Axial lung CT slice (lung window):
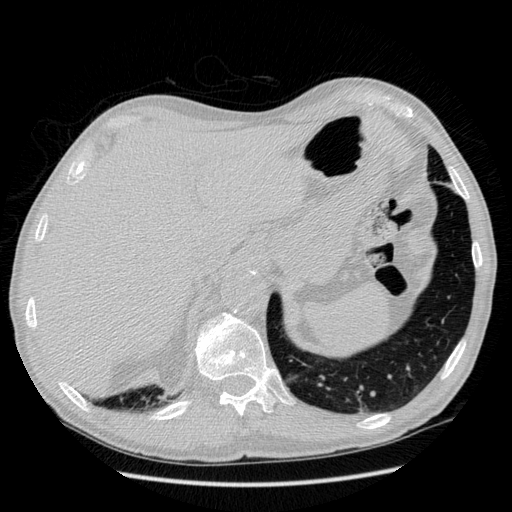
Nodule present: no